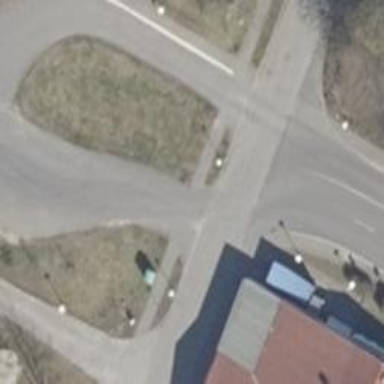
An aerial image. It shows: Residential road with sidewalk on the left.